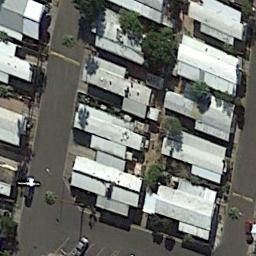
Label: residential